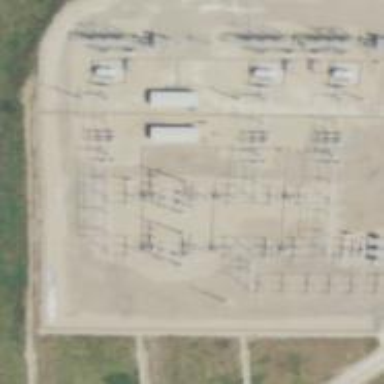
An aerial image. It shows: Switch used for power control.